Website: crate-barrel
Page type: billing-address
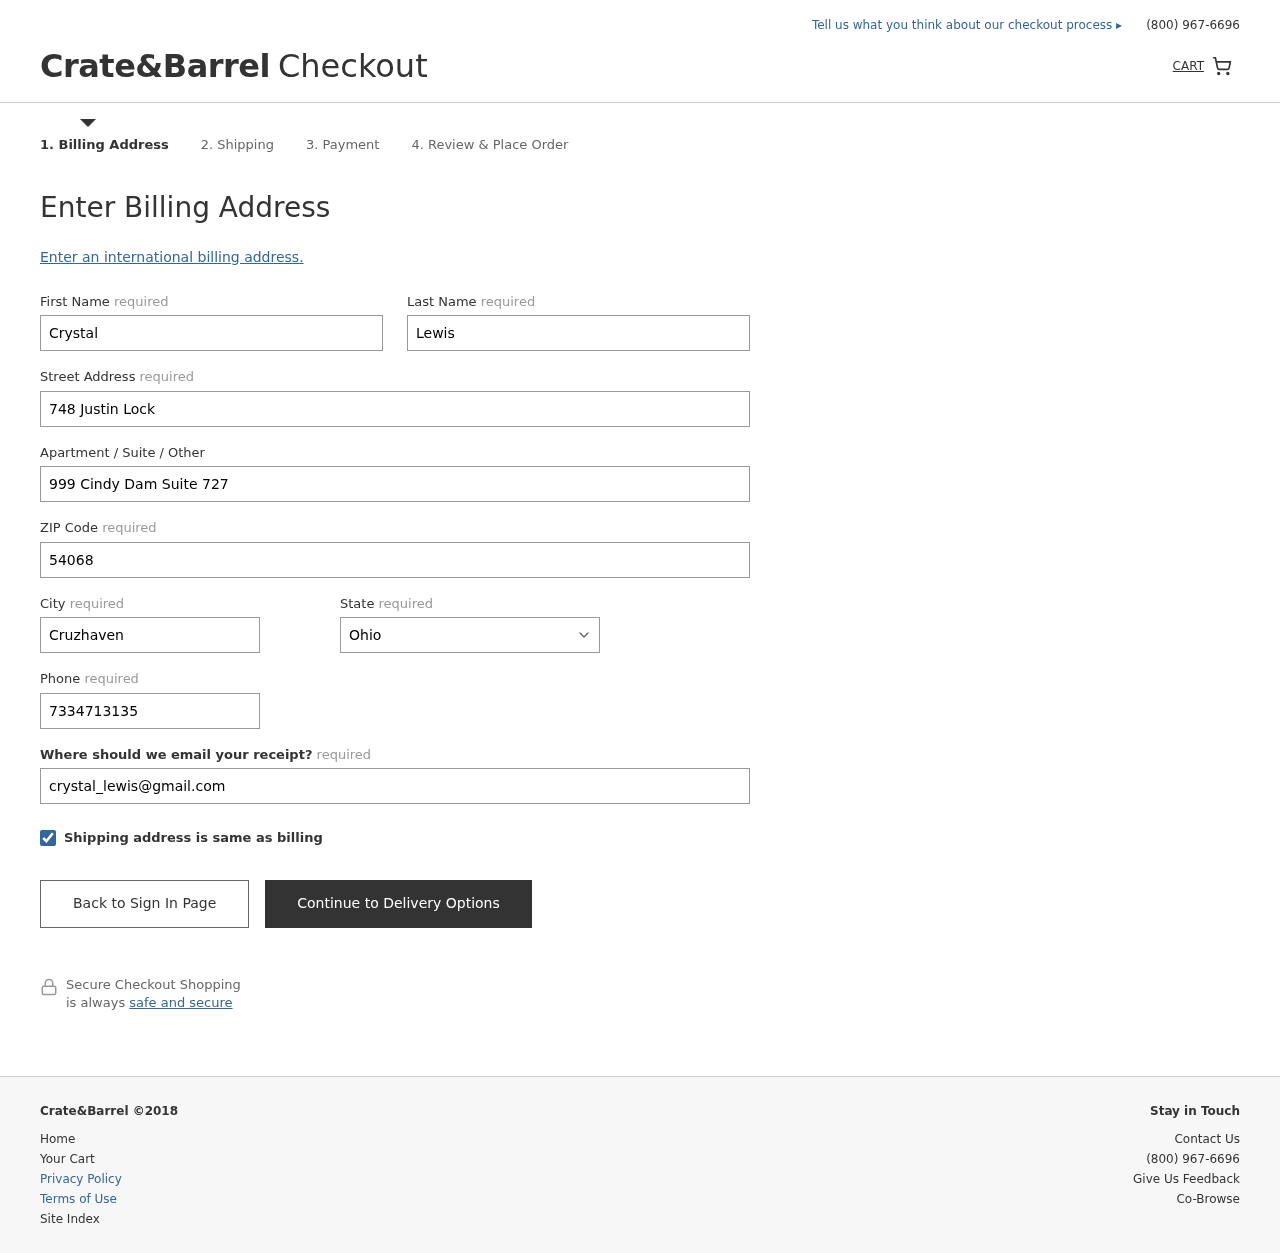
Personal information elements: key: PII_STATE
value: Ohio
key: PII_FIRSTNAME
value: Crystal
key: PII_LASTNAME
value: Lewis
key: PII_STREET
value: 748 Justin Lock
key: PII_STREET2
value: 999 Cindy Dam Suite 727
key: PII_POSTCODE
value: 54068
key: PII_CITY
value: Cruzhaven
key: PII_PHONE
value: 7334713135
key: PII_EMAIL
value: crystal_lewis@gmail.com